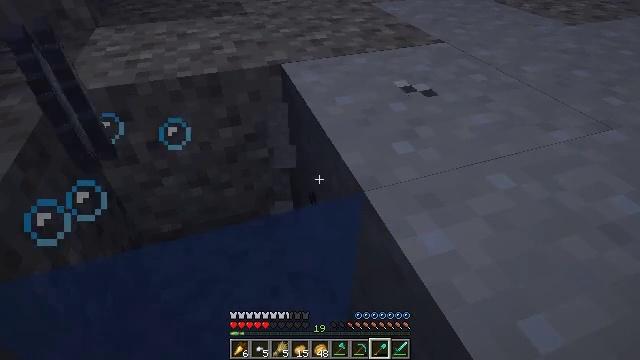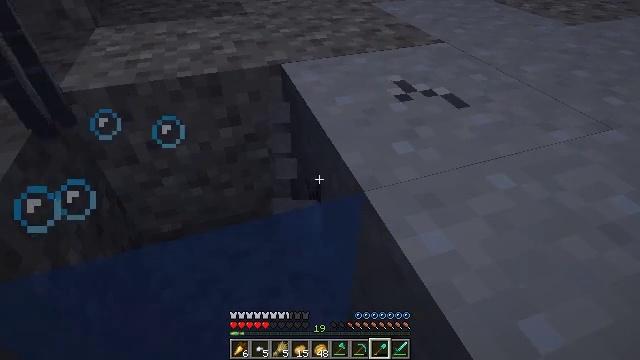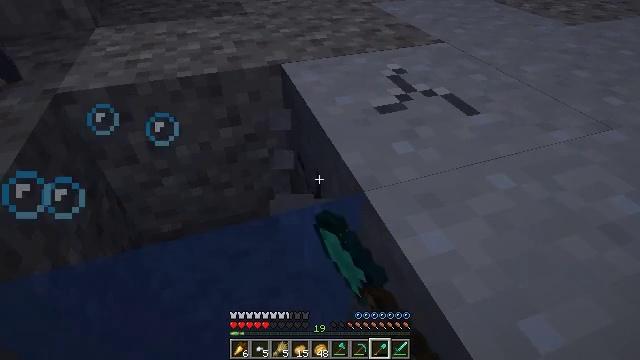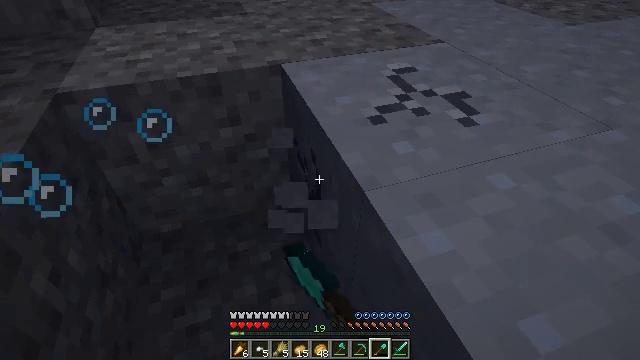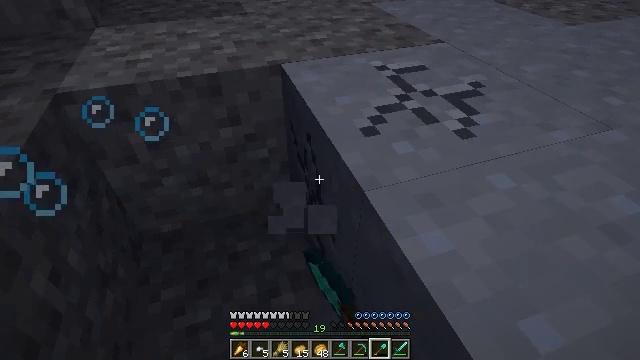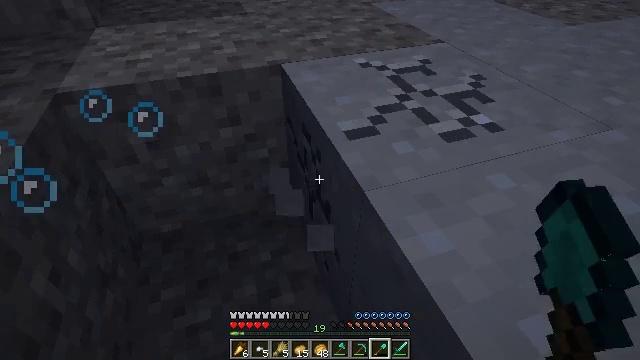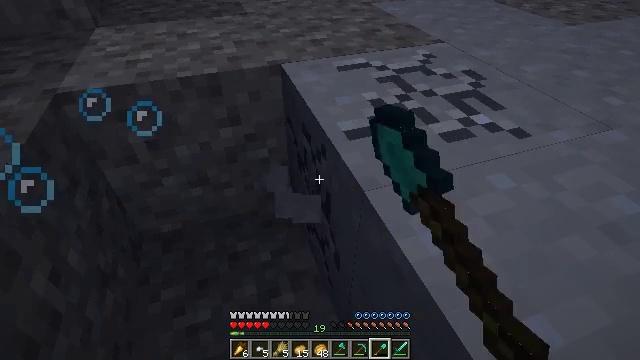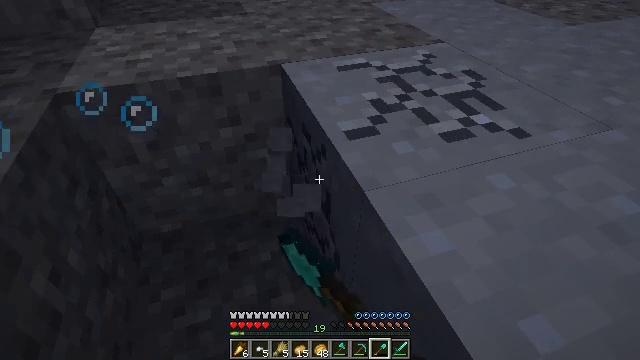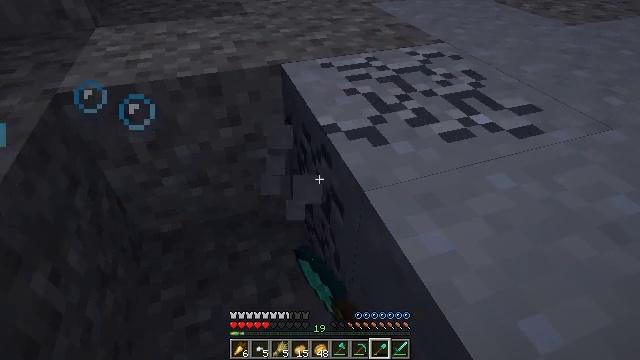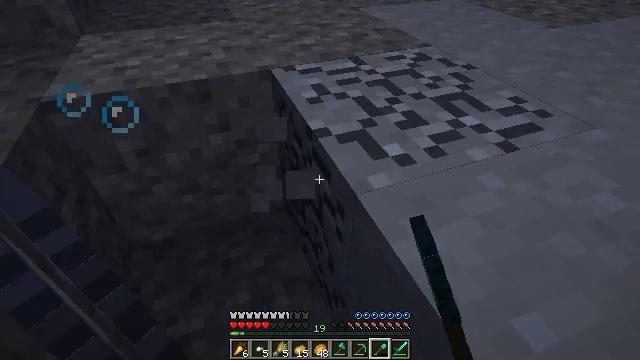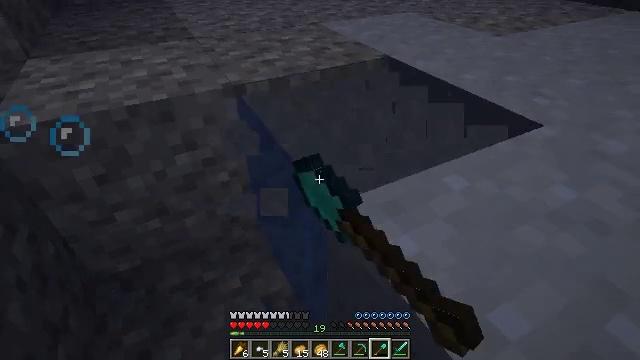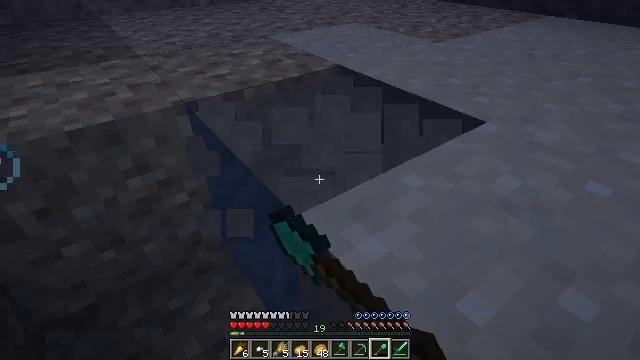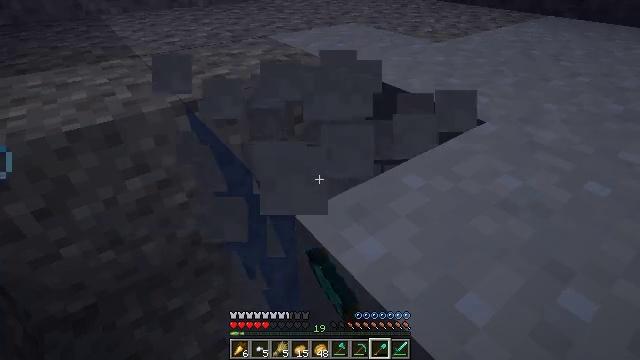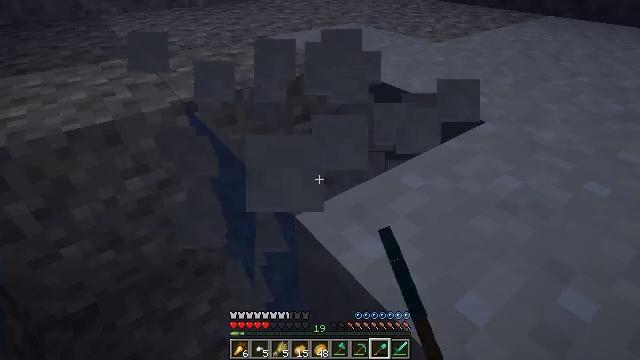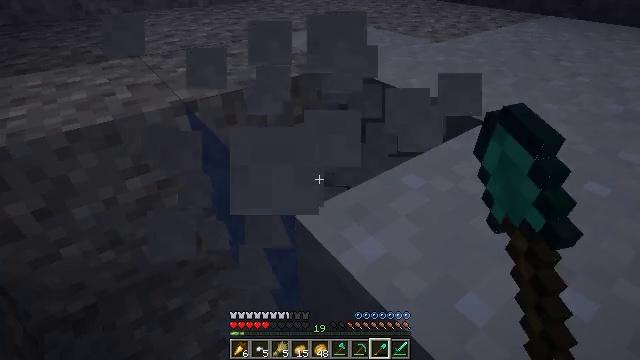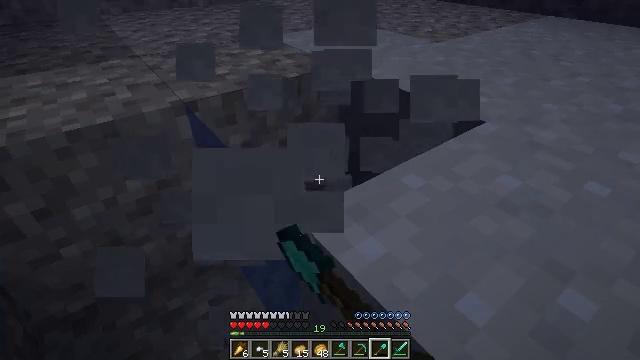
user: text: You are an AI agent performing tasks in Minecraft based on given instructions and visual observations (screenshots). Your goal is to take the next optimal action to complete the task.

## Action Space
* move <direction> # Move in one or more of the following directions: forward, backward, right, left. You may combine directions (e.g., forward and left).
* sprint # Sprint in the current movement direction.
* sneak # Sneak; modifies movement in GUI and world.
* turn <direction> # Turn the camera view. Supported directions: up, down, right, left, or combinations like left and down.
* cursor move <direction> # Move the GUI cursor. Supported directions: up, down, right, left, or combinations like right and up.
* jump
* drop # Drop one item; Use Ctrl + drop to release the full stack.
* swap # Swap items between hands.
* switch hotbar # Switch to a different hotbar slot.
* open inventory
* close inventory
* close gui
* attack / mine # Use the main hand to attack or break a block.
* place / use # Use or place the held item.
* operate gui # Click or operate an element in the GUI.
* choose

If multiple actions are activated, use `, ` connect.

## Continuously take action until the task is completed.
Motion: motion action
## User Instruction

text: Collect clay by holding down the left mouse button.
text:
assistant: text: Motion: attack / mine
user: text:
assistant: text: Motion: attack / mine
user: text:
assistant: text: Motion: attack / mine
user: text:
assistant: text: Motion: attack / mine
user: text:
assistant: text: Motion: attack / mine
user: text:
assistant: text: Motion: attack / mine
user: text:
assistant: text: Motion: attack / mine
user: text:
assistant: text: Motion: attack / mine
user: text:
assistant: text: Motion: turn right, attack / mine
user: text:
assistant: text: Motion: turn right and up, attack / mine
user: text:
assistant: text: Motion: turn right and up, attack / mine
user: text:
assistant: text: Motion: attack / mine
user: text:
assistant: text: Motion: attack / mine
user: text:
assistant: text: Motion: attack / mine
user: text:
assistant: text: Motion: attack / mine
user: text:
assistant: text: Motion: attack / mine
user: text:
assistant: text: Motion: attack / mine
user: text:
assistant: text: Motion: attack / mine
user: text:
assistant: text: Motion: attack / mine
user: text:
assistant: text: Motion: turn right, attack / mine
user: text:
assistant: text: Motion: turn right and down, attack / mine
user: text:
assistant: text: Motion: turn right and down, attack / mine
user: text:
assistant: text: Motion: turn right, attack / mine
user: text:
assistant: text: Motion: attack / mine
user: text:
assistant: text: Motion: attack / mine
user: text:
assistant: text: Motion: attack / mine
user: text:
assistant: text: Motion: attack / mine
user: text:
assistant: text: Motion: attack / mine
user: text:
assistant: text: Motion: attack / mine
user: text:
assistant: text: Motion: attack / mine